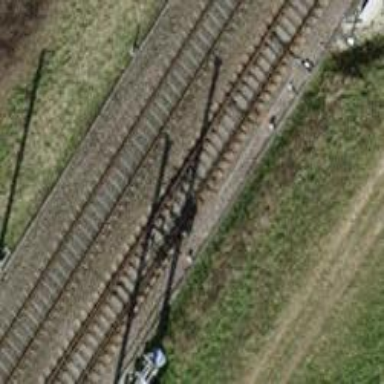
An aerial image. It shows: Single-track railway with electrified contact lines.